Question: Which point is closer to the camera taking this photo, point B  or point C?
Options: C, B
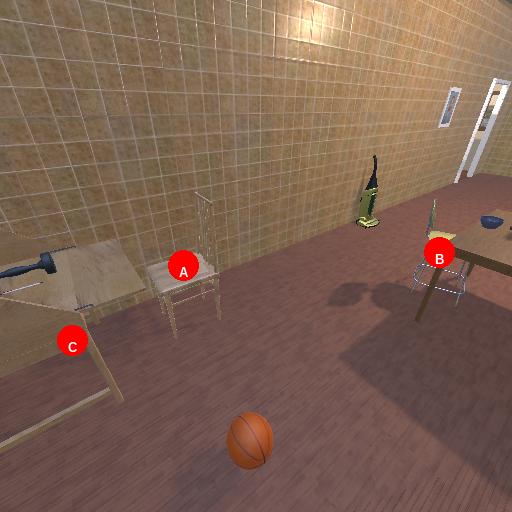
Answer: C